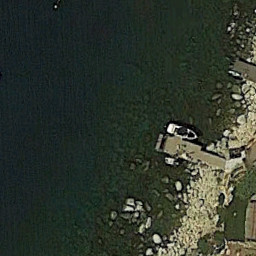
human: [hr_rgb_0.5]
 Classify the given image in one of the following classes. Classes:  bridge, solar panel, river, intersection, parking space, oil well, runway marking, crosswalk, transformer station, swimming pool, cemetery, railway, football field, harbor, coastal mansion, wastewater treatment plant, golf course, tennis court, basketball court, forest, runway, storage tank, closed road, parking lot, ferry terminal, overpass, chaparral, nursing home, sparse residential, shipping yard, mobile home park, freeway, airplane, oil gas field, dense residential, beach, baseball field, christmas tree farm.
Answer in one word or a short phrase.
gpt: ferry terminal